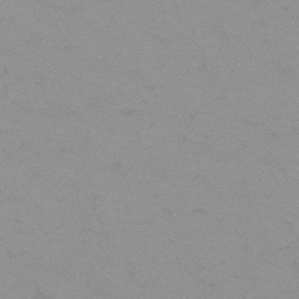
Label: frost